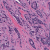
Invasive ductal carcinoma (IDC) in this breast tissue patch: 1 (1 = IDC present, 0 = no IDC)